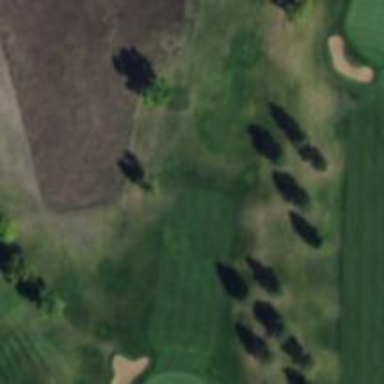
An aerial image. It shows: Golf hole.